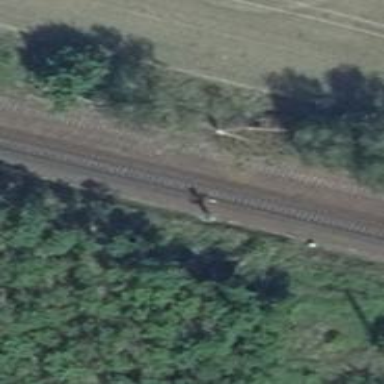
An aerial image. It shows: Railway signal.